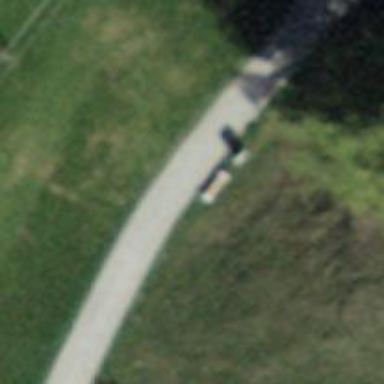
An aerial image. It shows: Designated golf cart path with grade 2 track.